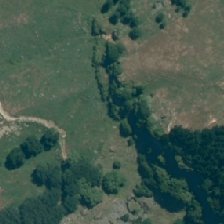
Land cover: indigenous_forest